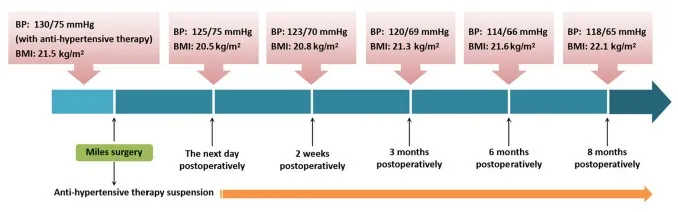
Timeline for blood pressure and BMI of the patient. (A) The blood pressure and BMI of the patient during the follow-up are showcased as a timeline.
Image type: chart (chart)